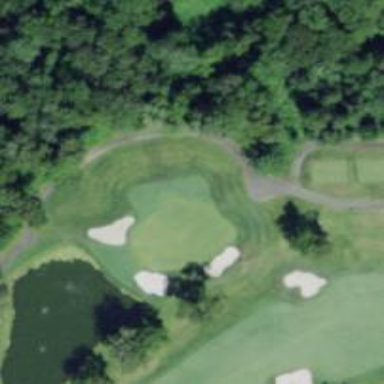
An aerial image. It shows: Path for both roads and golfers.